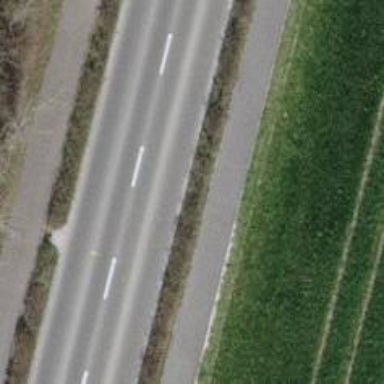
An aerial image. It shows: Asphalt cycleway also suitable for walking.